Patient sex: F
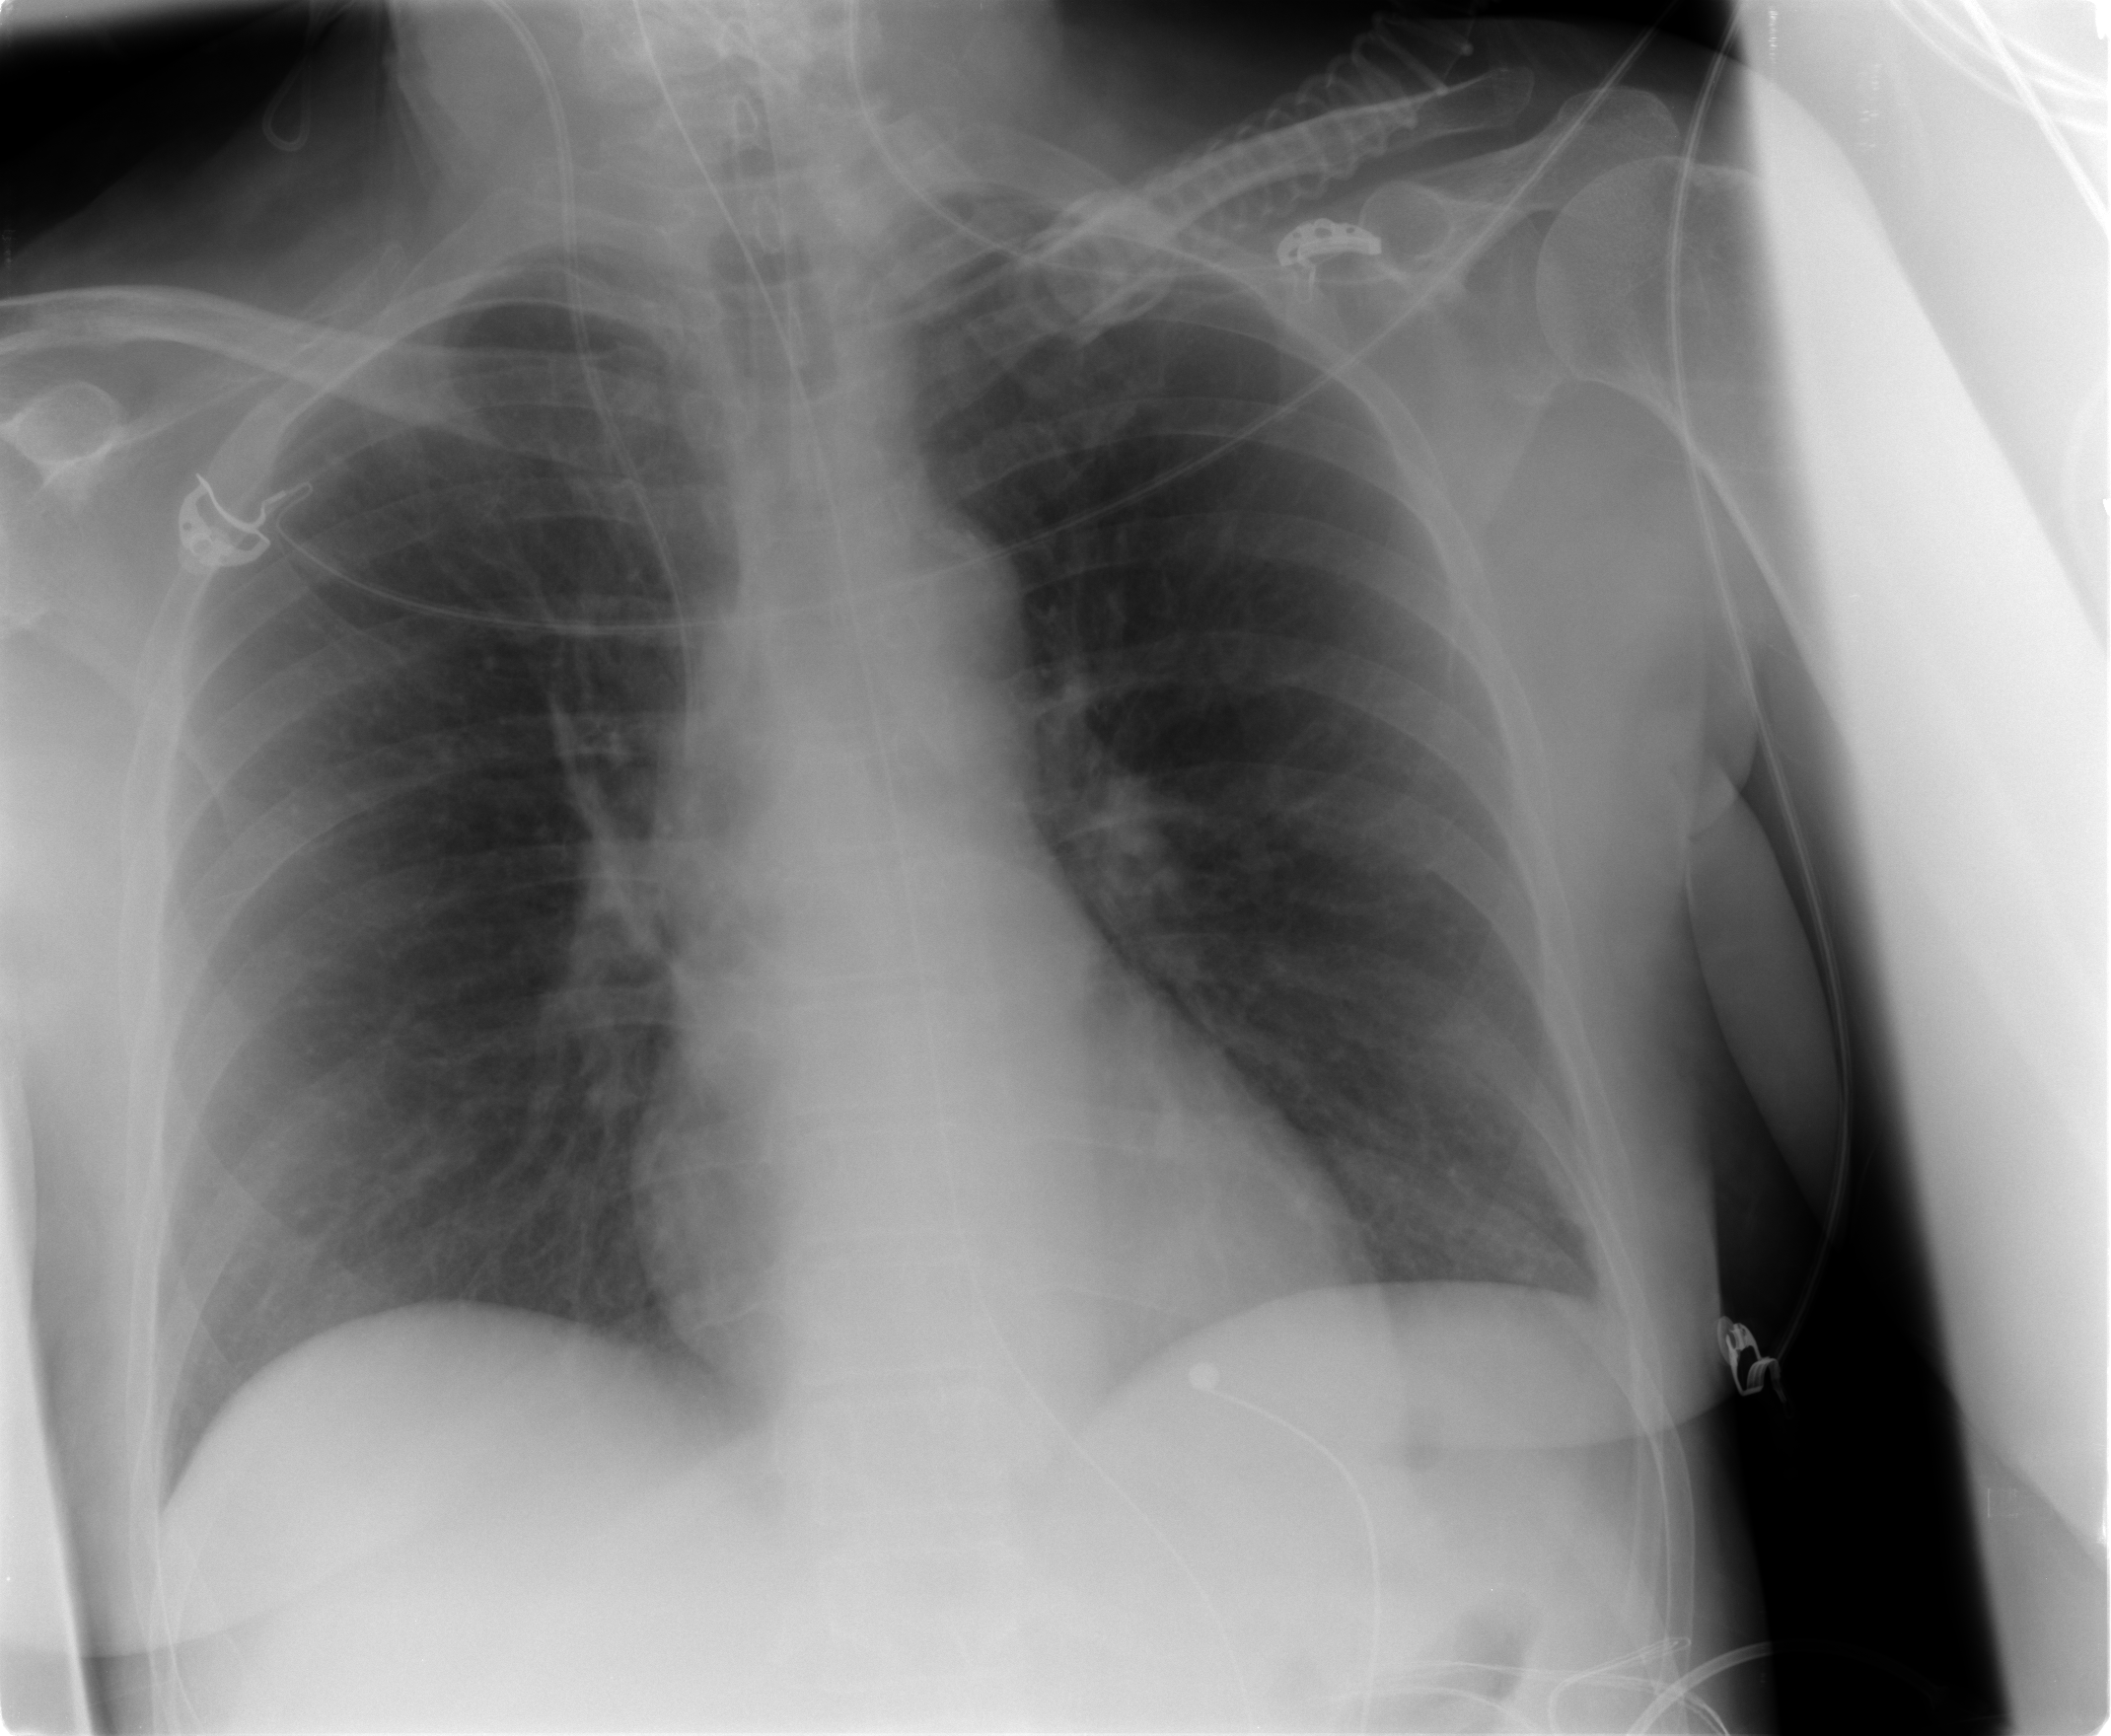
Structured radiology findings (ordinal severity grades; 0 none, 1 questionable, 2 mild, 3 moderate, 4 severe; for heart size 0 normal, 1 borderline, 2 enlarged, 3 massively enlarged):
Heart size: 0
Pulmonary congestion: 0
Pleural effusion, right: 0
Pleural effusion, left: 1
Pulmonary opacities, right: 0
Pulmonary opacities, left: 0
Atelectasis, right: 0
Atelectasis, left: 0